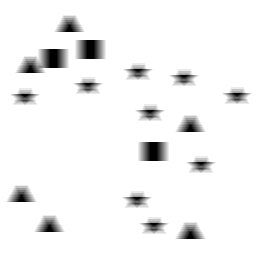
Squares: 3
Triangles: 6
Stars: 9
Total shapes: 18